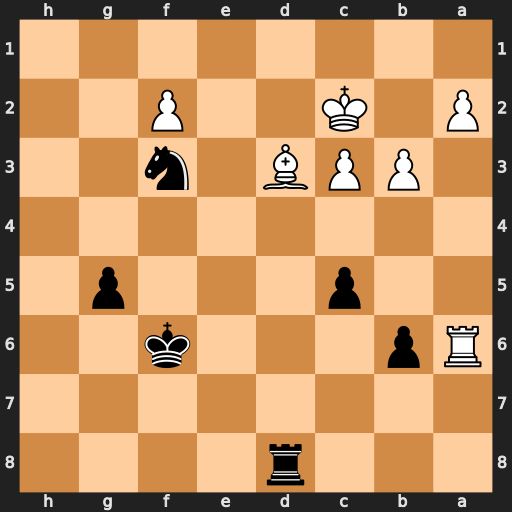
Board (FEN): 3r4/8/Rp3k2/2p3p1/8/1PPB1n2/P1K2P2/8
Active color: b
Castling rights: -
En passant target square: -
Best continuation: Ne1+ Kd2 Nxd3